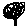
Label: tree